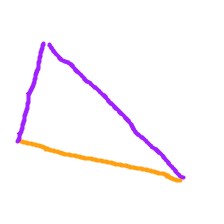
Shape: triangle